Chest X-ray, AP view. Patient: 65 years old, sex M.
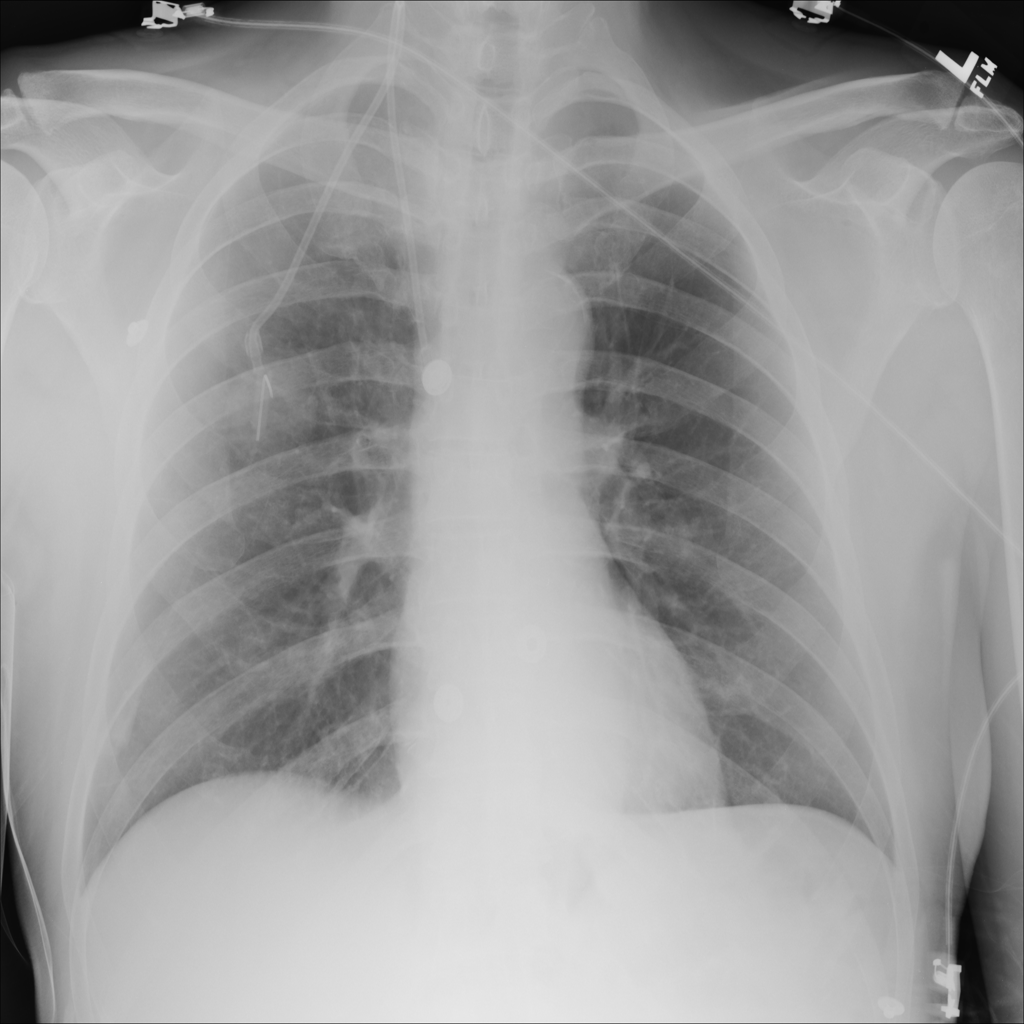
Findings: No Finding